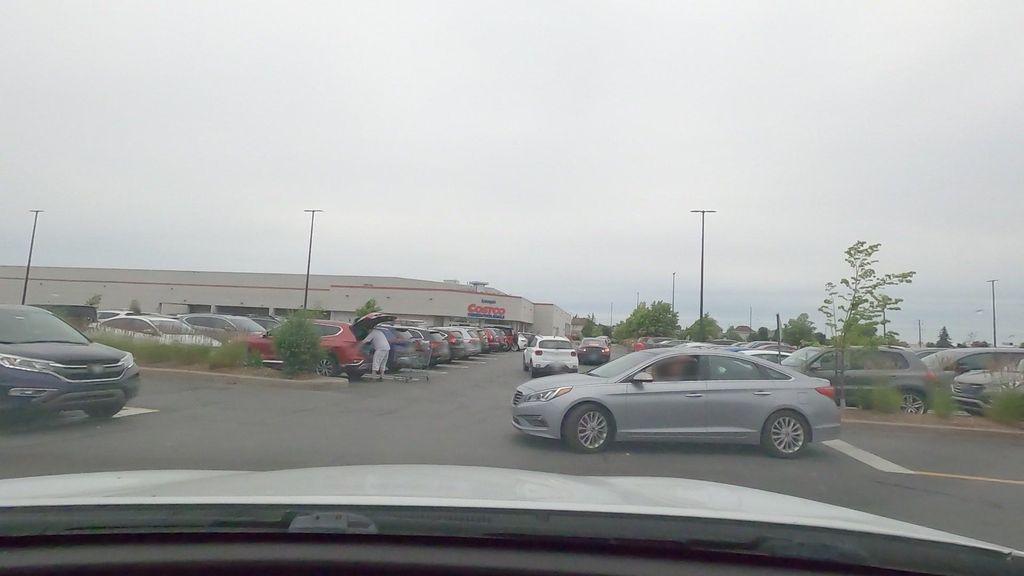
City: montreal